Question: i have setup a tabs section on my website all works fine. The issue is with the caption it will not sit below the image. Here is the snippet of code and an image so you can see the issue.

'''
<div class="container">
<div class="row">
<div class="col-lg-12">
<!--- Tabs Navagation
---------------------------->
<ul class="nav nav-tabs" id="tabs">
<li class="active"><a href="#tab1" data-toggle="tab">Cities</a></li>
<li><a href="#tab2" data-toggle="tab">Education</a></li>
<li><a href="#tab3" data-toggle="tab">Restaurants</a></li>
</ul>
<!--- Tab Sections
---------------------------->
<div class="tab-content">
<div id="tab1" class="tab-pane active">
<div class="thumb-caption">
<a href="#"><img src="app/img/tabs/Belo Horizonte.jpg" alt="..."></a>
<caption align="bottom">Belo Horizonte</caption>
</div>
<a href="#"><img src="app/img/tabs/Brasilia (2).JPG" alt="..."></a>
<a href="#"><img src="app/img/tabs/Cuiaba (2).JPG" alt="..."></a>
<a href="#"><img src="app/img/tabs/Curitiba.jpg" alt="..."></a>
<a href="#"><img src="app/img/tabs/Fernando de Noronha_2.jpg" alt="..."></a>
<a href="#"><img src="app/img/tabs/Fortaleza (1).jpg" alt="..."></a>
<a href="#"><img src="app/img/tabs/Iguazu Falls.jpg" alt="..."></a>
<a href="#"><img src="app/img/tabs/IlhaGrande_Praia Lopes Mendes.jpg" alt="..."></a>
<a href="#"><img src="app/img/tabs/Manaus- Amazonas.jpg" alt="..."></a>
<a href="#"><img src="app/img/tabs/Natal (3).jpg" alt="..."></a>
<a href="#"><img src="app/img/tabs/Porto Alegre (3).jpg" alt="..."></a>
<a href="#"><img src="app/img/tabs/Recife Antigo.jpg" alt="..."></a>
<a href="#"><img src="app/img/tabs/Rio de Janeiro.jpg" alt="..."></a>
<a href="#"><img src="app/img/tabs/Salvador 3.jpg" alt="..."></a>
<a href="#"><img src="app/img/tabs/sao pablo.jpg" alt="..."></a>
</div>
<div id="tab2" class="tab-pane">
<img src="">
</div>
<div id="tab3" class="tab-pane">
<p>this is text of tab 3</p>
</div>
</div>
</div>
</div>
</div>
'''
and CSS:
'''
.tab-pane img {
max-width: 100px;
height: 100px;
padding: 10px;
float: left;
opacity: 1.0;
filter: alpha(opacity=100); /* For IE8 and earlier */
margin-bottom: 20px;
}
.tab-pane img:hover {
opacity: 0.4;
filter: alpha(opacity=40); /* For IE8 and earlier */
}
'''
So if you guys could help me that would be great as i been scratching my head for ages with this and i know its staring me right in the face.
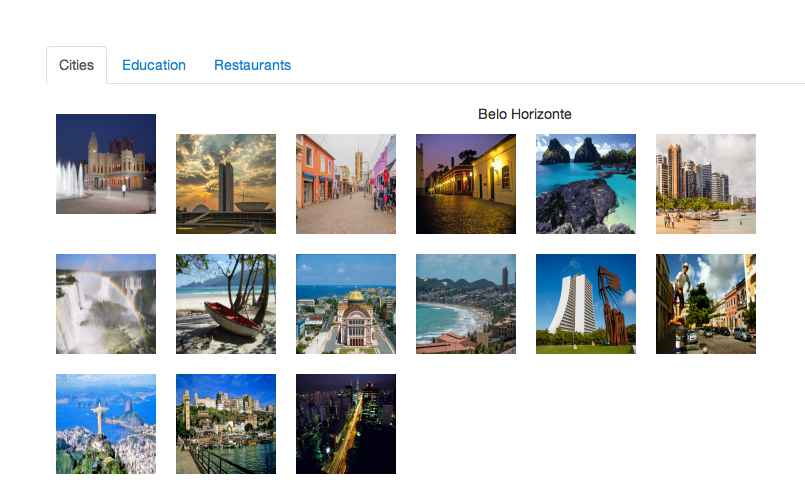
Answer: If you test
'.thumb-caption { border: 1px solid red; }'
you will see why caption behaves as it does. It has plenty of space next to a floating img.
Would something like
'.thumb-caption { width: 120px; }'
work?
You might also want to consider framing each '' within a '<div class"thumb-caption>' so that everything lines up properly.